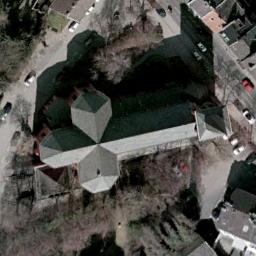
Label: church